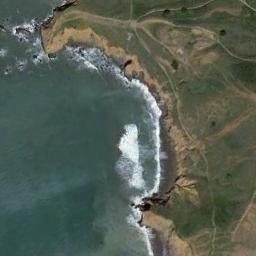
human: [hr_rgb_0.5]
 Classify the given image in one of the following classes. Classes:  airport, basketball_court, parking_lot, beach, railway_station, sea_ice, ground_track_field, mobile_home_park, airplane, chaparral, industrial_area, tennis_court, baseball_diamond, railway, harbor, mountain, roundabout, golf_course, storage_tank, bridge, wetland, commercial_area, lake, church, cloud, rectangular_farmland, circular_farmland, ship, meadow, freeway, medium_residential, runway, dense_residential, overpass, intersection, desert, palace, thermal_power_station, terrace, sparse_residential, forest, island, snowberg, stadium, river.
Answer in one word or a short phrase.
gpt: beach